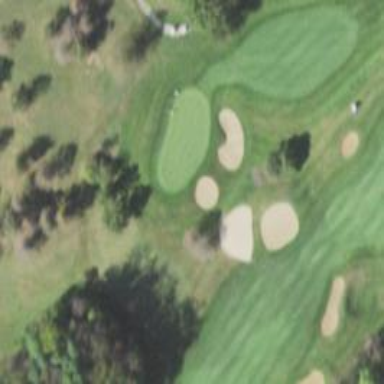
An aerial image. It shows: Golf hole.